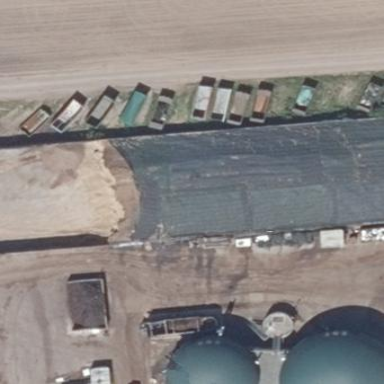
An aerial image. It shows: Bunker silo.